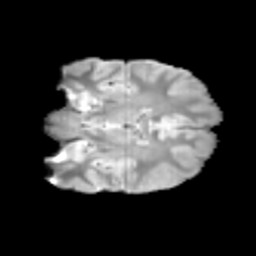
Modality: T2w
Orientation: coronal
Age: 12
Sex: male
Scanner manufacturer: siemens
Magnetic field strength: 3 T
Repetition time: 3.8 s
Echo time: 0.07 s